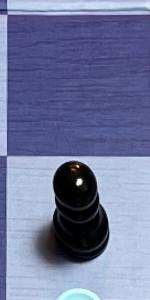
Label: Pawn_Black